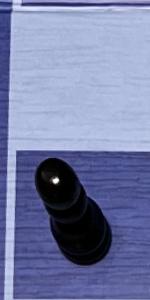
Label: Pawn_Black